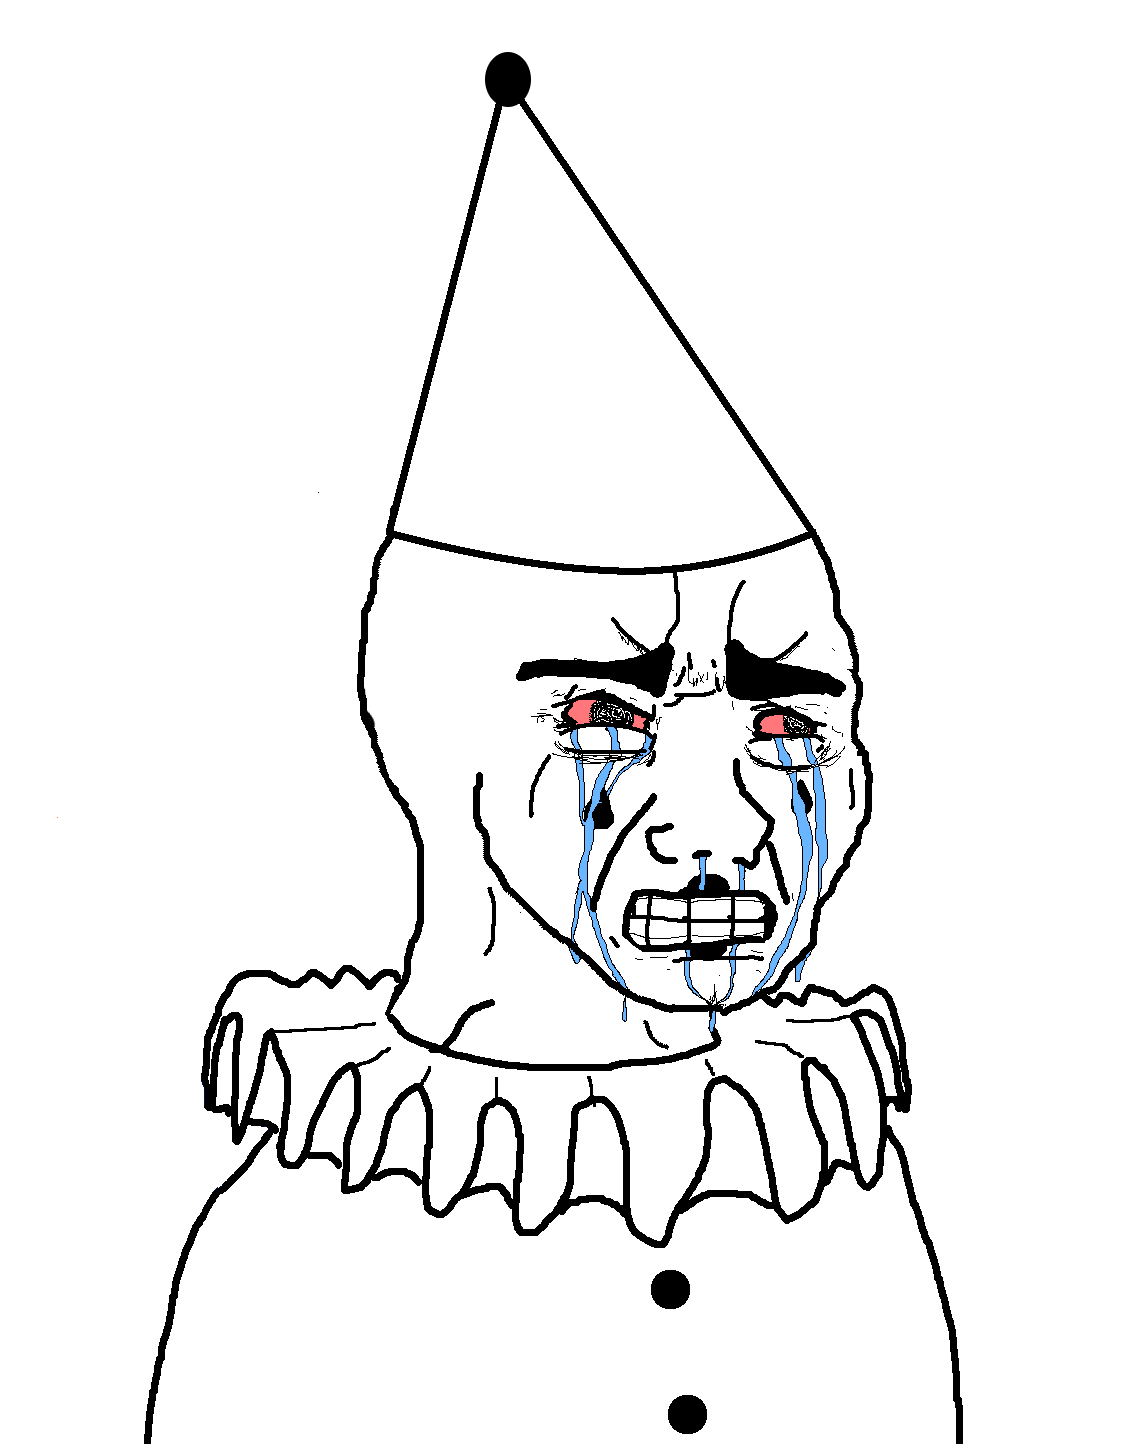
Label: 5_Crying_Wojak